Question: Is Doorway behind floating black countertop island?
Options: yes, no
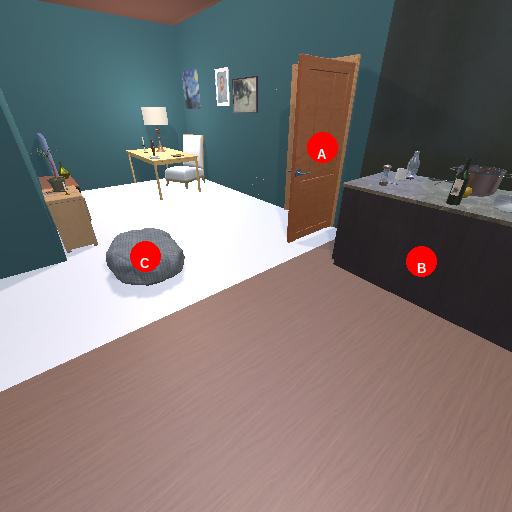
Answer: yes